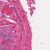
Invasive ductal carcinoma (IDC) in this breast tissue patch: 0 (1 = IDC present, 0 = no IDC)